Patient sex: F
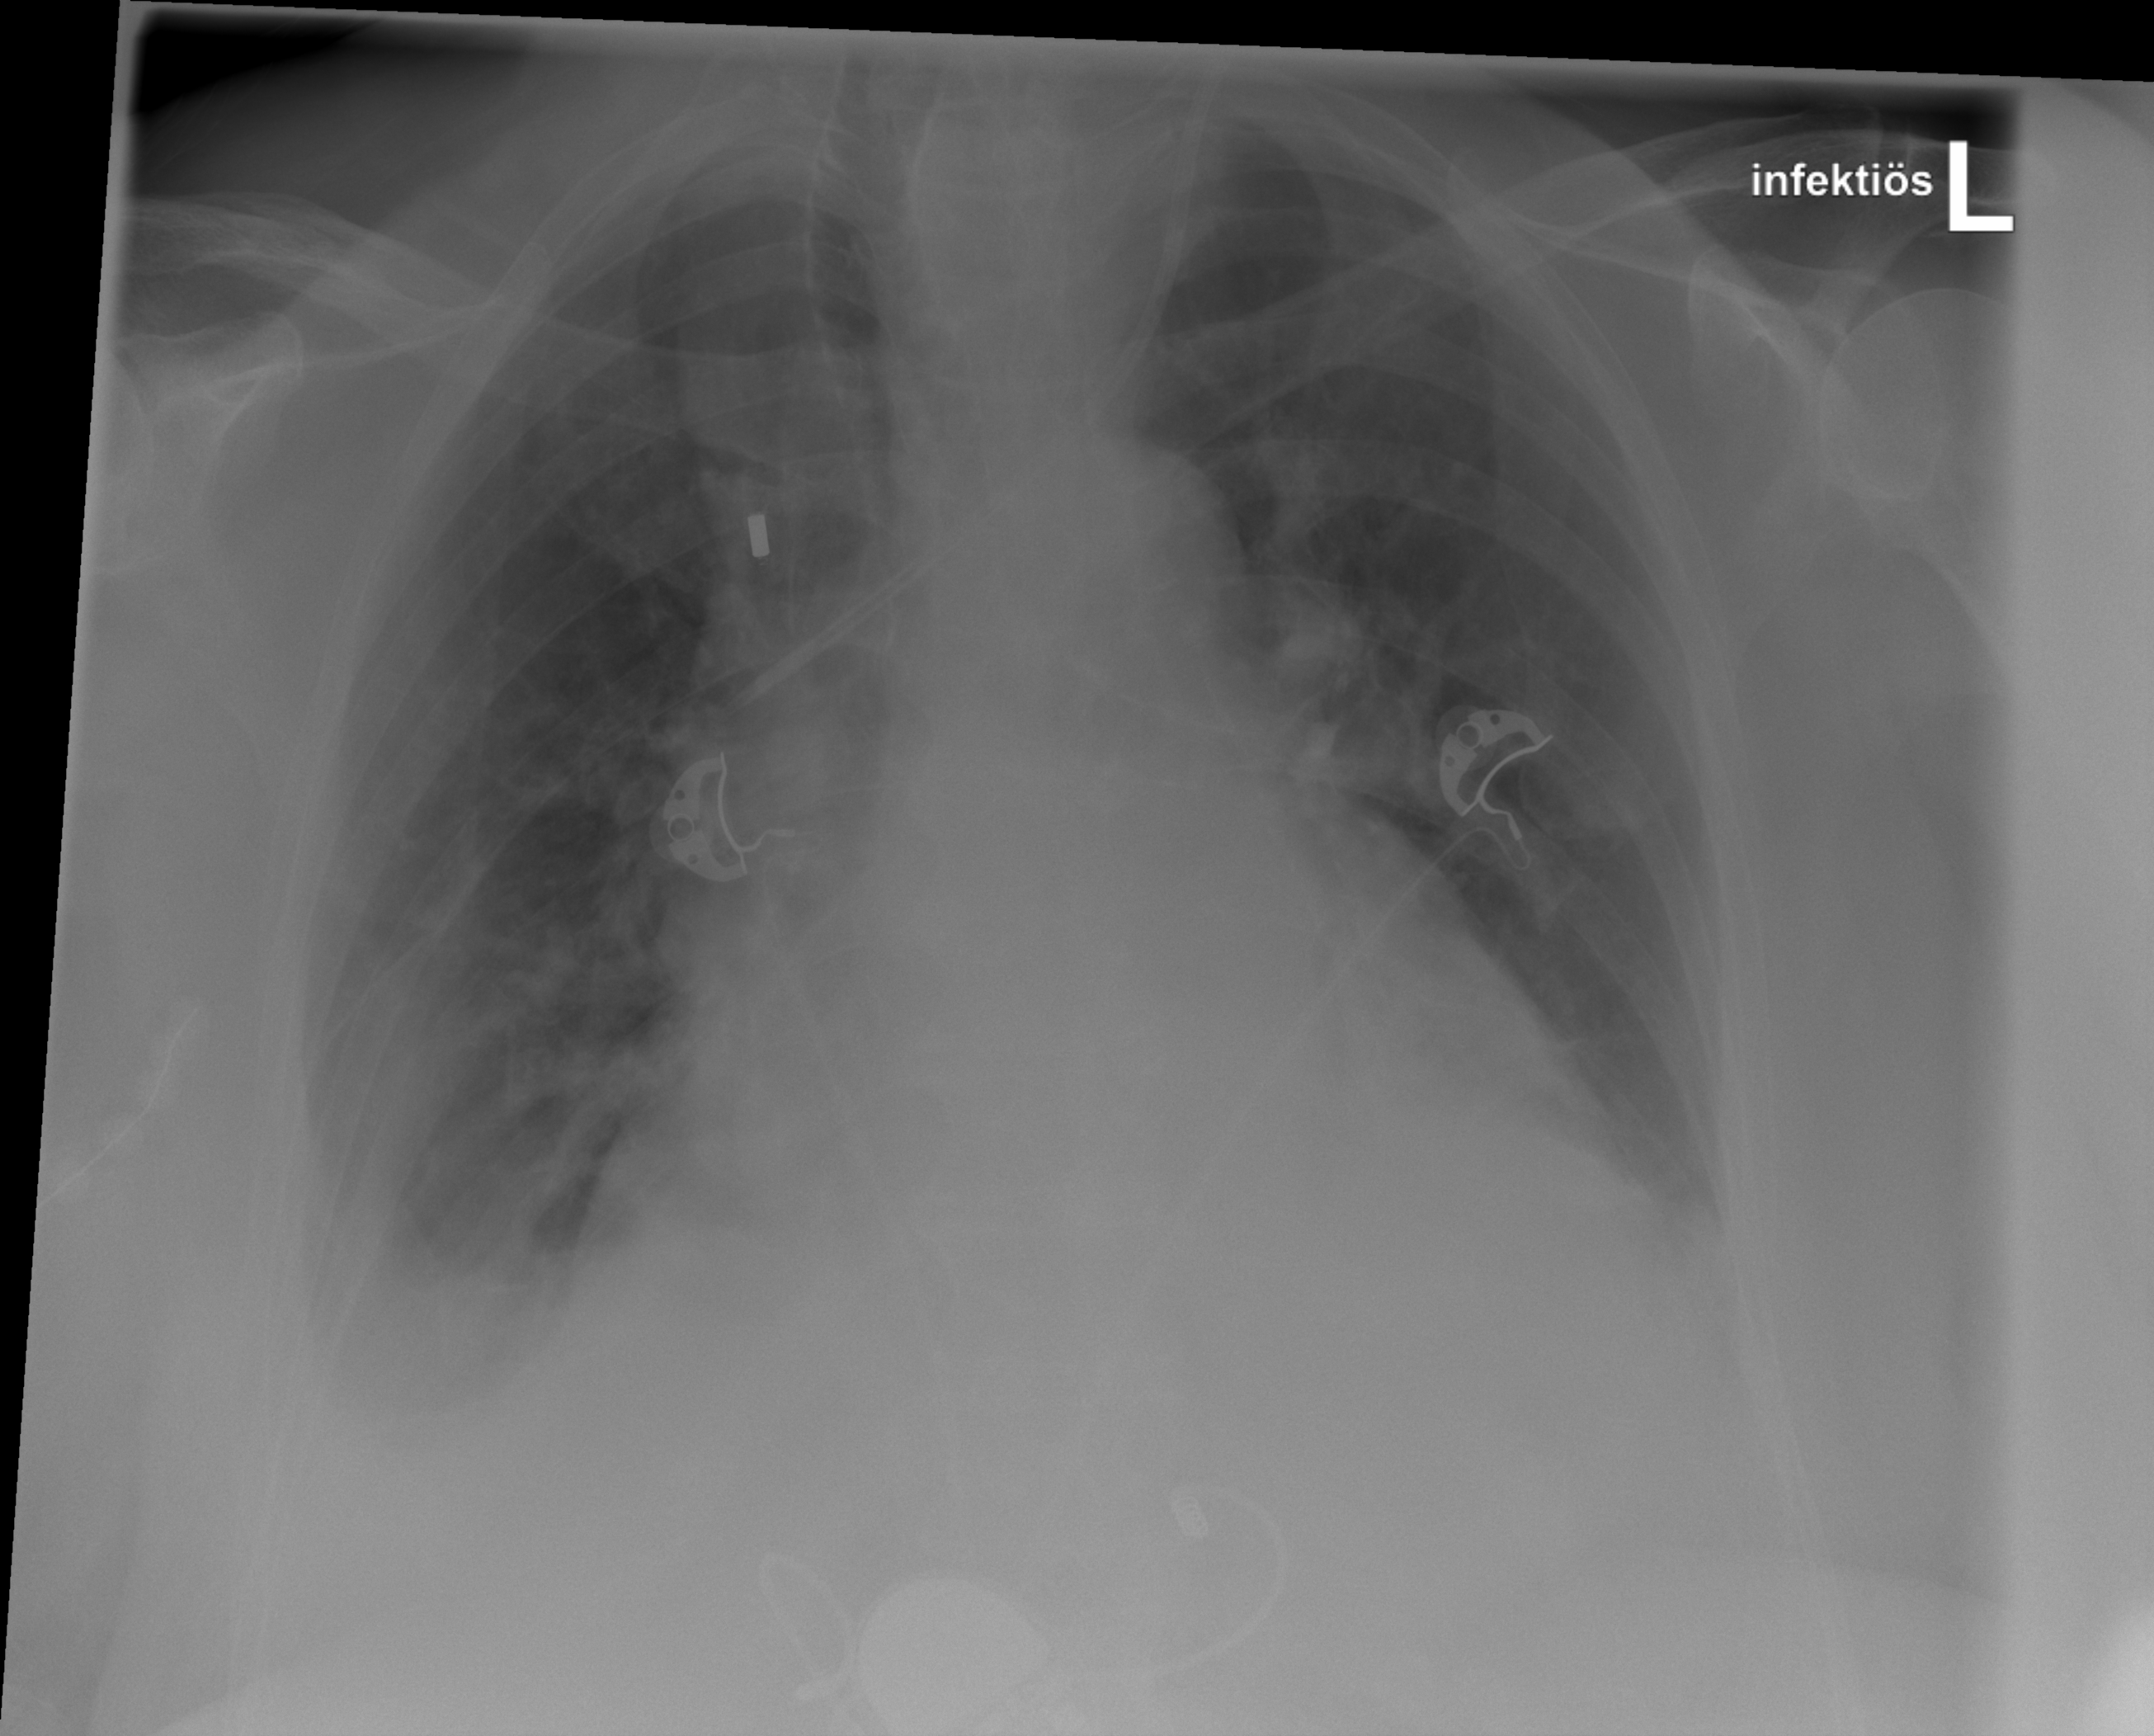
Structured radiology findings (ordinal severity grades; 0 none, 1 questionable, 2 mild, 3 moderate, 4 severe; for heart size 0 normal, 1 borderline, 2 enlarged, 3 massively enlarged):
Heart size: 2
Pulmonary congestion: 2
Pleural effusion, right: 2
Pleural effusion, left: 2
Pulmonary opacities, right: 2
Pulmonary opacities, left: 1
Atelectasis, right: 2
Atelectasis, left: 2